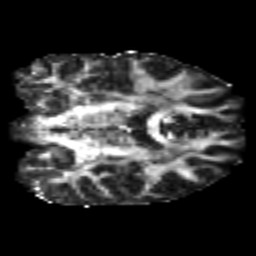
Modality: FA
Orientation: coronal
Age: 21
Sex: male
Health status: healthy
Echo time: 0.074 s